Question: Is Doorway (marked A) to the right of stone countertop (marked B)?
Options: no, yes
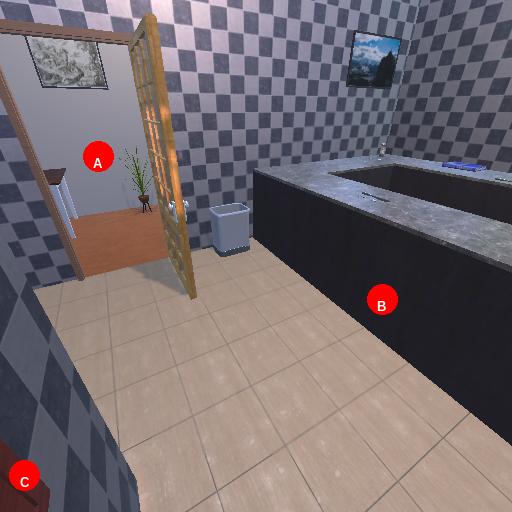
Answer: no